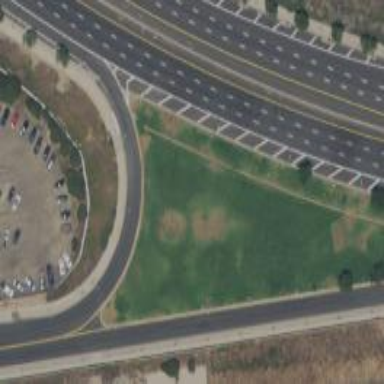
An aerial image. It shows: Primary link highway.